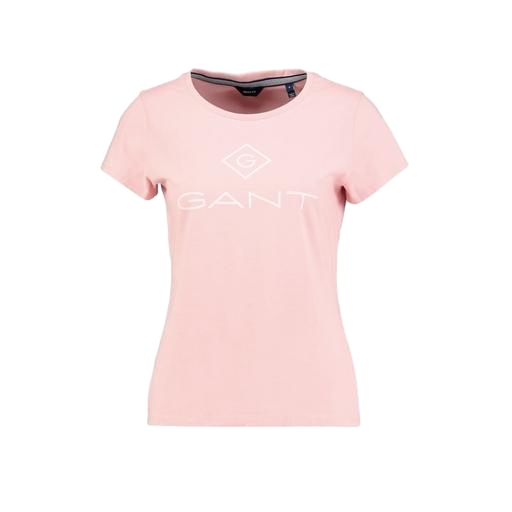
pink pima logo tee, pink graphic t-shirt, pink woman's tee, white background